Question: i am doing practice and just want to confirm whether i have correctly made the expression and recognize the expression as a multiple of 3?

'''
is that correct expression and my answer:
((aaa)* + (bbb)*)
expression shows a string length multiple of 3
'''
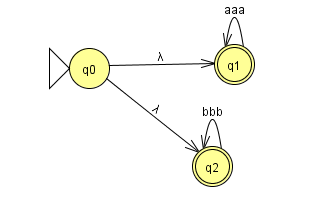
Answer: Yes, your regular expression is correct, language defined by the NFA in picture either accepts null string ^ or (aaa) or (bbb). You have covered ^ in * closure.
If you wants you can make its DFA something like as below:
'''
__ bbb __ aaa
|| ||
V| V|
-->((Q0))---aaa--->((Q1))
'''
Where both Q0 and Q1 are final states (Q0 is start state).
side note: you can replace edge labels of 'aaa' to 'bbb' and 'bbb' to 'aaa' to get another form of same DFA. Additionally, in standard form of DFA an edge lable can be single language symbol.